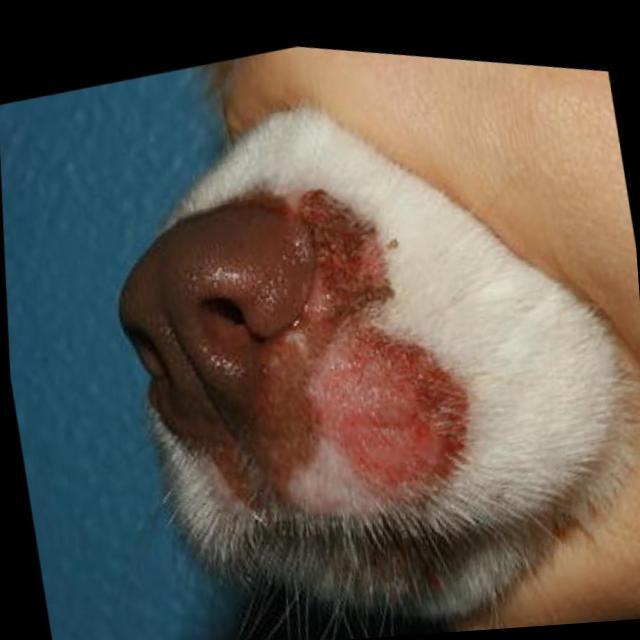
Canine ringworm (Dermatophytosis) — fungal infection caused by Microsporum or Trichophyton. Presents with circular alopecia, scaling, crusting, and broken hairs.